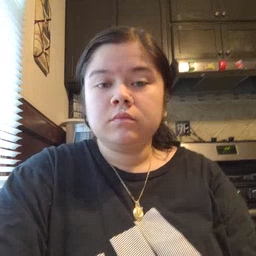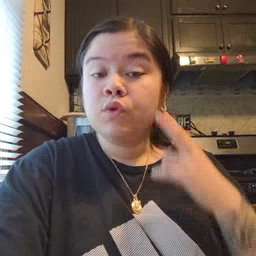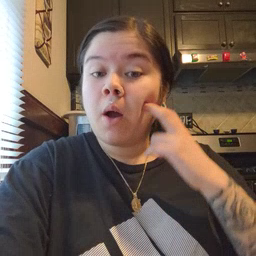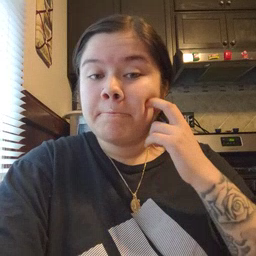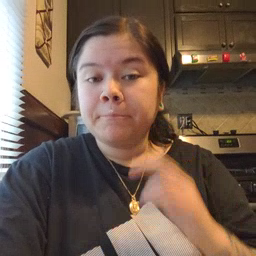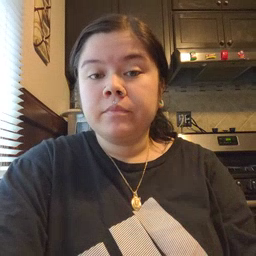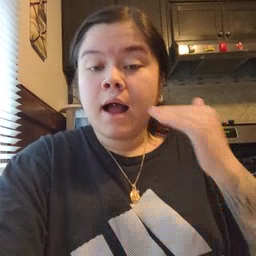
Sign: gum